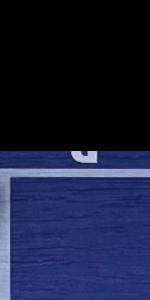
Label: Empty